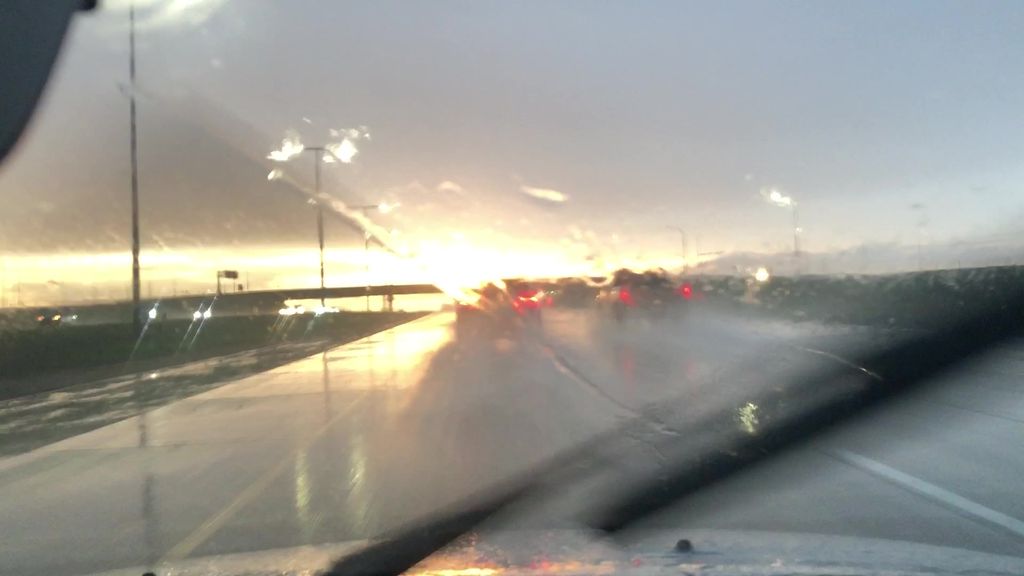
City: edmonton